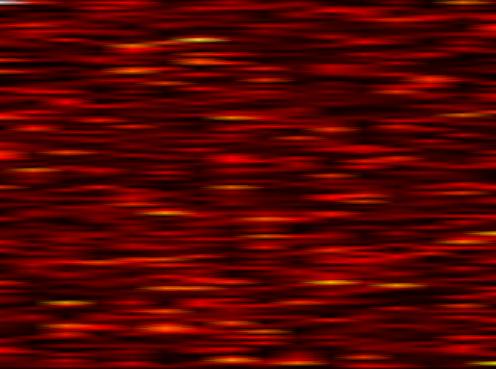
Label: OFDM